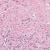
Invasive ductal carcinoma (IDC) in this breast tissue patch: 1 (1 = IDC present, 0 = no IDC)